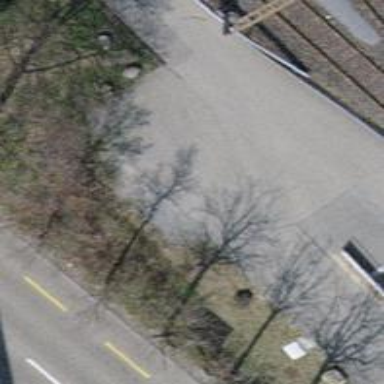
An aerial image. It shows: Parking aisle designated as service road.